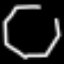
Label: octagon